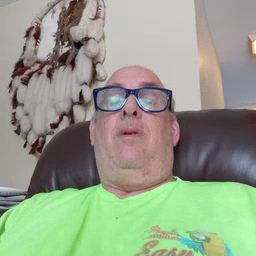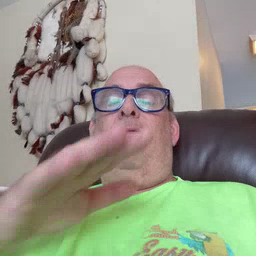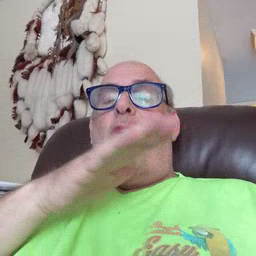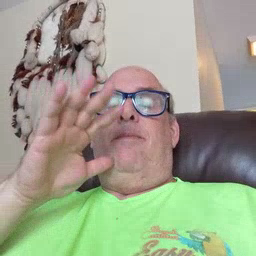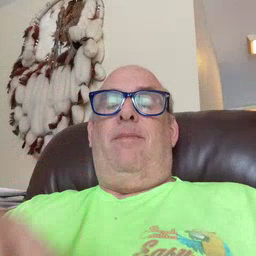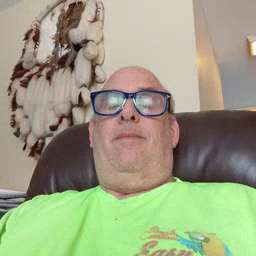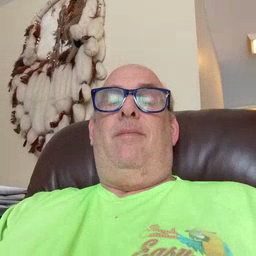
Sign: farm